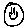
Label: smiley face